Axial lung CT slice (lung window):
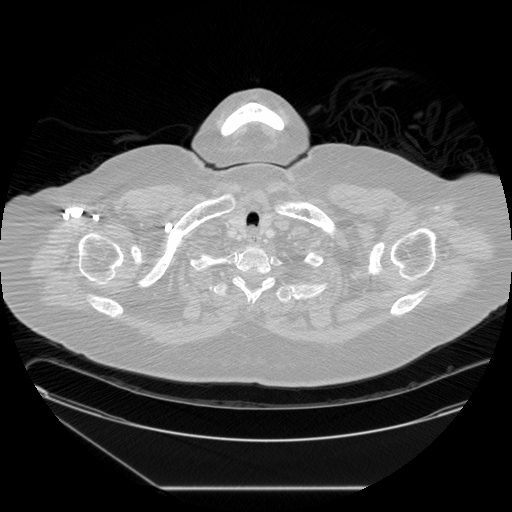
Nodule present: no